Question: I'm developing an android application, one page is like this:

You can see on the top of right part, there is a "settings" button. When clicking it, there will be a panel come out from the left.
I'm new to android, and I don't know what components shall I use.
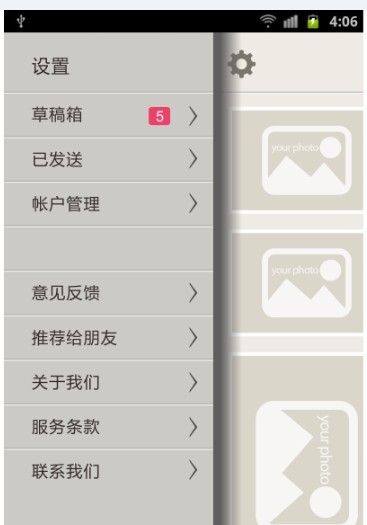
Answer: It is called 'side navigation' or a 'sliding menu'. Introduced by facebook i believe.
Here is an answer how to design this:
<URL>
and project code:
<URL>
I haven't just searched for it and pasted the link here, i actually did this in my application, it is easy to implement and works great